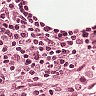
Metastatic tissue present: no